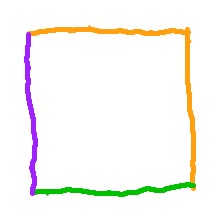
Shape: square